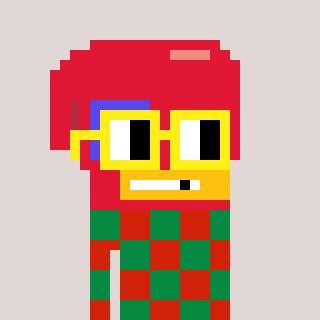
a pixel art character with square yellow glasses, a boxing glove-shaped head and a red-colored body on a warm background